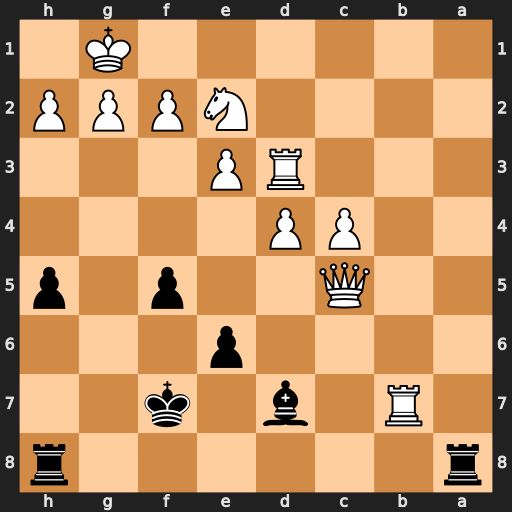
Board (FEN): r6r/1R1b1k2/4p3/2Q2p1p/2PP4/3RP3/4NPPP/6K1
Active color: b
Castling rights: -
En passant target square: -
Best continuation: Ra1+ Rb1 Rxb1+ Nc1 Rxc1+ Rd1 Rxd1#